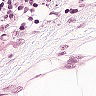
Metastatic tissue present: no